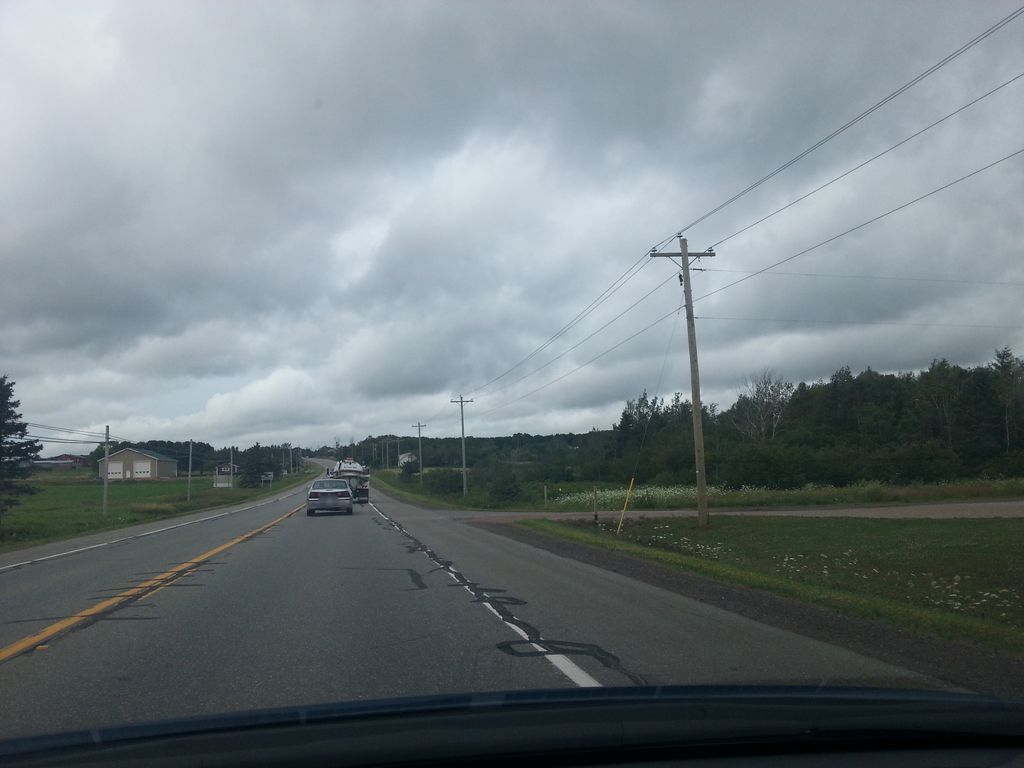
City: charlottetown